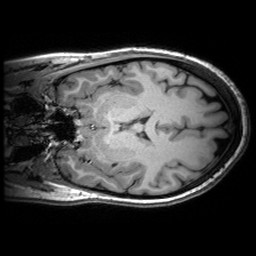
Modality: T1w
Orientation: coronal
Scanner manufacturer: siemens
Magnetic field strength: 3 T
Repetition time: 2.53 s
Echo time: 0.00299 s